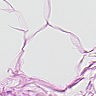
Metastatic tissue present: no